Question: For accessibility reasons I need to add 'fieldset' and 'legend' to Bootstrap's '.panel' element. But sadly, the 'legend' can't be styled correctly anymore: the border around 'fieldset' only comes to the middle height!

Codepen: <URL>
Anyone knows how to make the 'fieldset.panel-heading' look exactly the same as the 'div.panel-heading'?
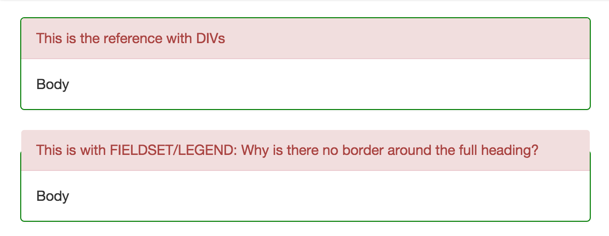
Answer: You can add float left to the 'legend' tag. Since the width is already set to 100%, it should not cause any issues
<URL>
'''
legend.panel-heading {
font-size: 14px;
margin-bottom: 0;
float: left;
}
'''
I checked this on FF and Chrome on a Mac, seems fine. To get the spacing right for the body part, you could add a margin to the 'legend' tag. For example
'''
margin-bottom: 10px;
'''
<URL>